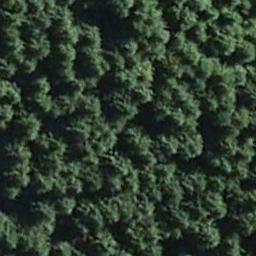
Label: forest